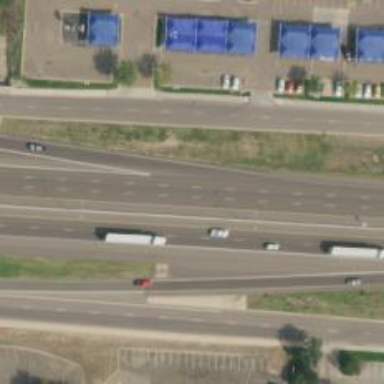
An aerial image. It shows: Motorway junction.